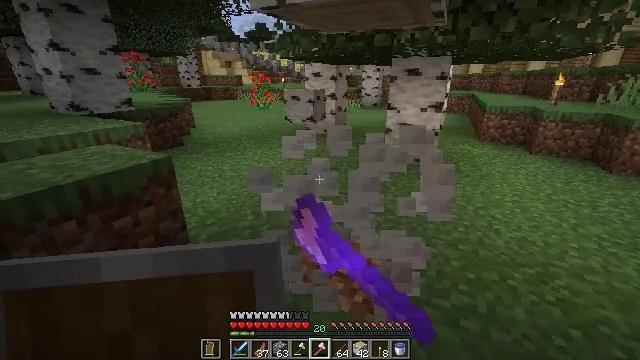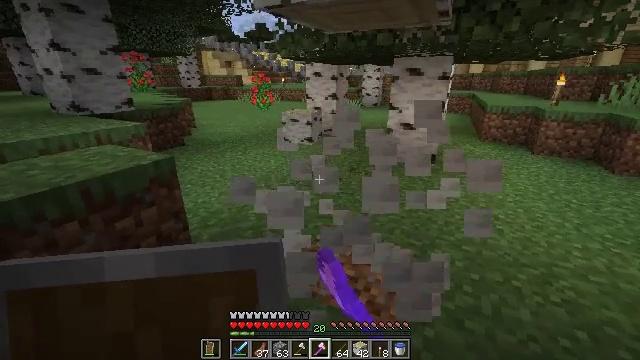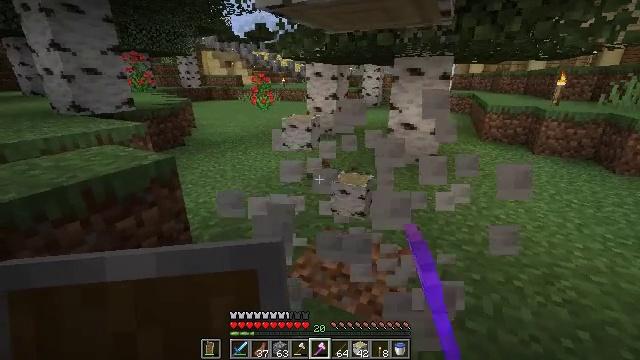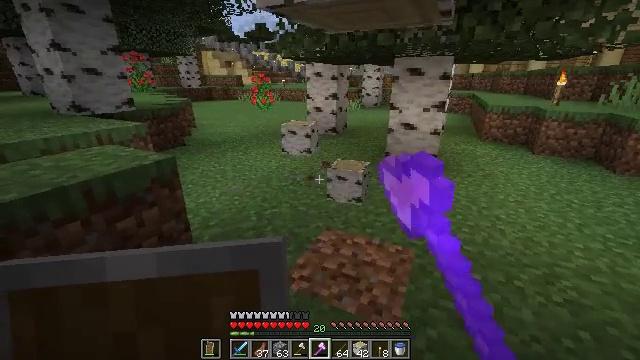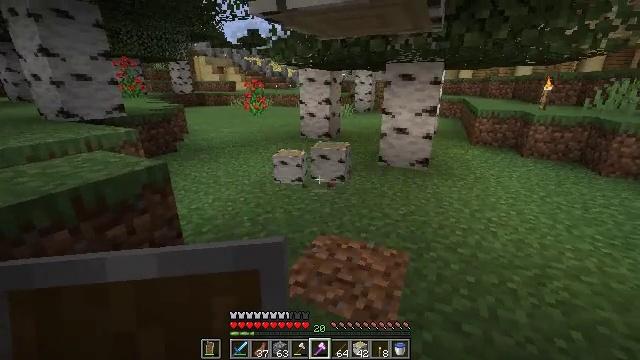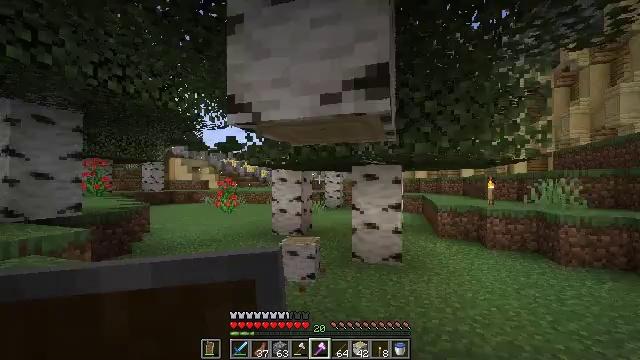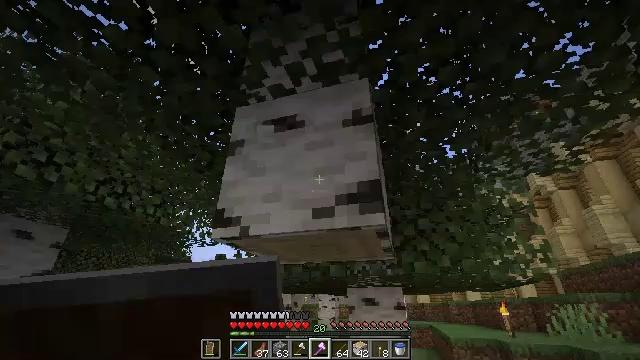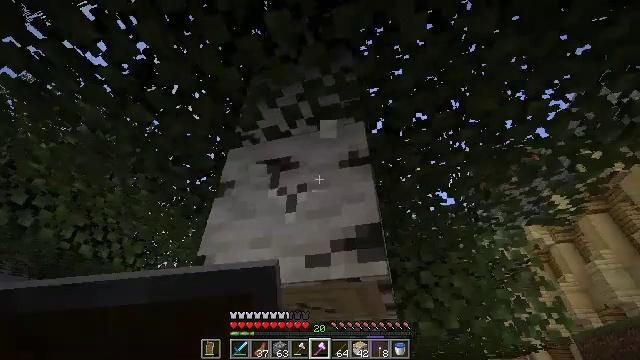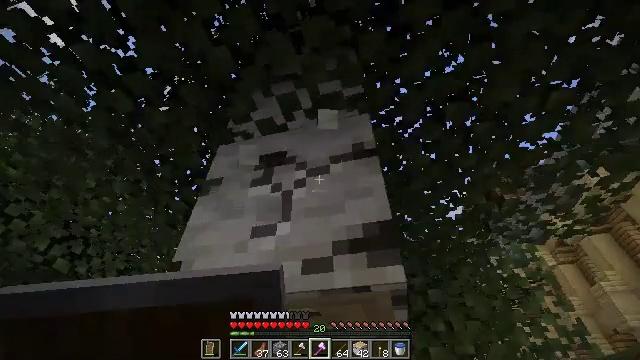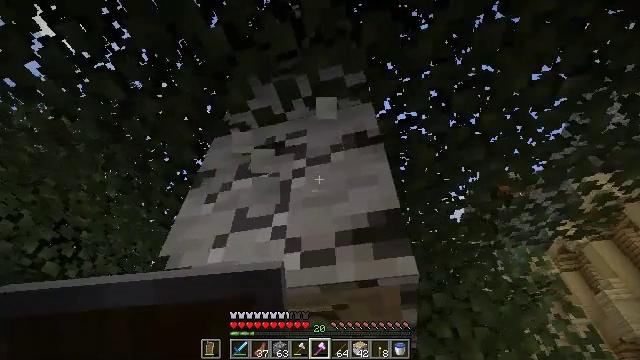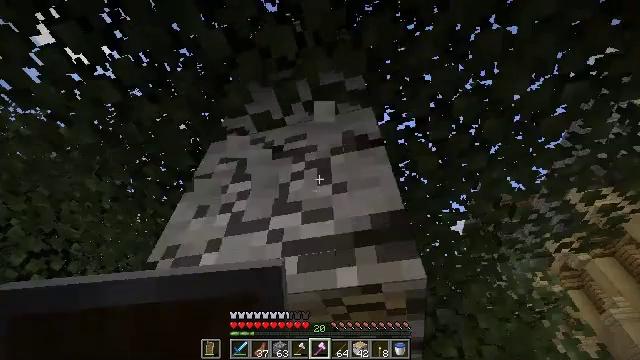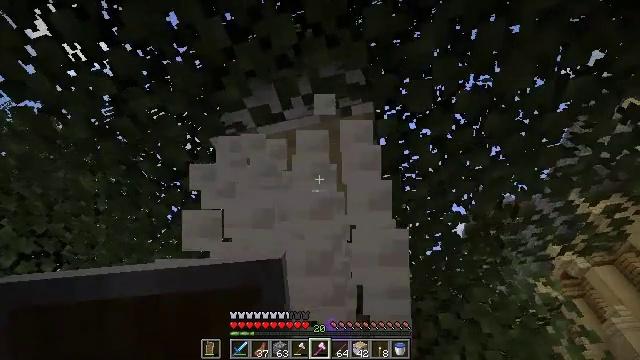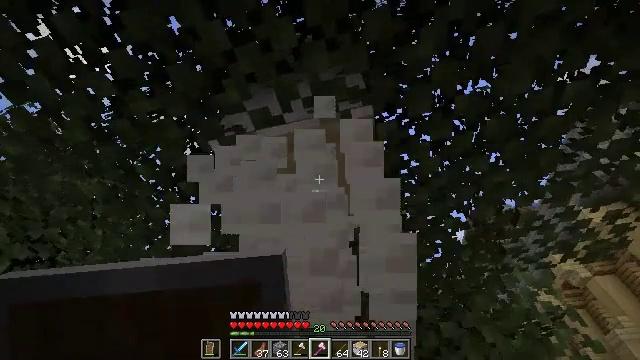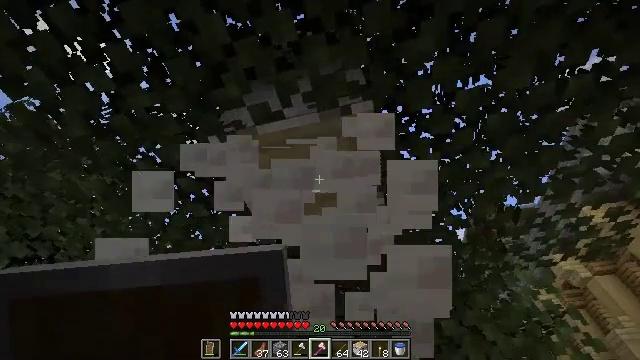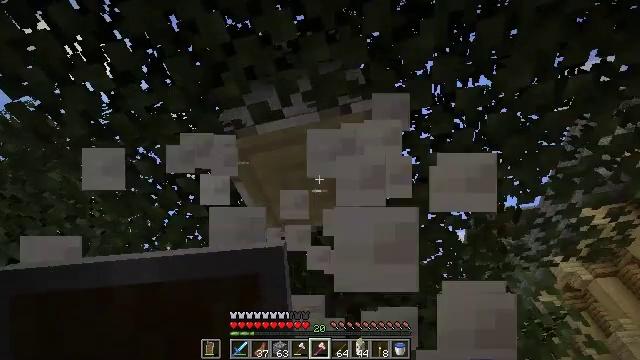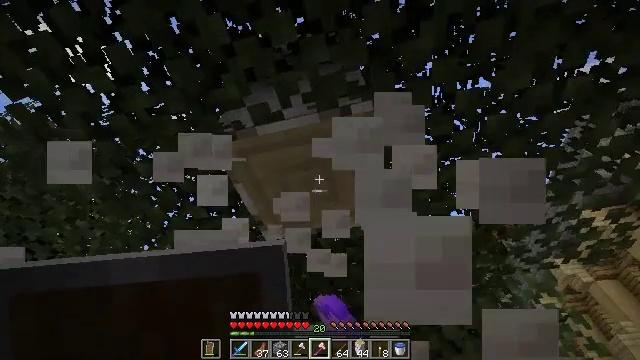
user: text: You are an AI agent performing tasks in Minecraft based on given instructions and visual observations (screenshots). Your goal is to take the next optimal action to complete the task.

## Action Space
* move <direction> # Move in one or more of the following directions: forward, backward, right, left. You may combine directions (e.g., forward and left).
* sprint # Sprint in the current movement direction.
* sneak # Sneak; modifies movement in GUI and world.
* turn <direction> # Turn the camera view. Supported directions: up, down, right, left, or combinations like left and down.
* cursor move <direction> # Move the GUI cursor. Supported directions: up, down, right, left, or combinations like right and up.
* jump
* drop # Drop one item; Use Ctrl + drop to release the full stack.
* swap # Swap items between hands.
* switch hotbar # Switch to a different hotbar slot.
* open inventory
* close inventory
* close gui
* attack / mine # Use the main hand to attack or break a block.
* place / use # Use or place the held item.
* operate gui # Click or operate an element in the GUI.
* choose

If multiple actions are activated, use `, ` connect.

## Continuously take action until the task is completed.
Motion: motion action
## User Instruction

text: Gather birch log for crafting.
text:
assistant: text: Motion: attack / mine
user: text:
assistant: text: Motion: attack / mine
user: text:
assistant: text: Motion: attack / mine
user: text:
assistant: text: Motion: turn right and up, attack / mine
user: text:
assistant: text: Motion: move forward, turn right and up, attack / mine
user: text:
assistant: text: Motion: move forward, turn right and up, attack / mine
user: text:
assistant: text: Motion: move forward, turn right and up, attack / mine
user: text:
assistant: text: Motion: move forward, turn up, attack / mine
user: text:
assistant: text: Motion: turn up, attack / mine
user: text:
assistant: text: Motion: turn up, attack / mine
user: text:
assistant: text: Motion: turn up, attack / mine
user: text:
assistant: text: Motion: turn up, attack / mine
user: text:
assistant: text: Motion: attack / mine
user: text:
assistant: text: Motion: attack / mine
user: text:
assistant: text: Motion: attack / mine
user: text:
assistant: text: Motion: move forward, turn up, attack / mine
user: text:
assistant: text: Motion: move forward, turn up, attack / mine
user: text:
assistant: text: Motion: move forward, turn up, attack / mine
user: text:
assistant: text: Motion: turn left and up, attack / mine
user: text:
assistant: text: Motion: turn up, attack / mine
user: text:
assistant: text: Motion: turn left and up, attack / mine
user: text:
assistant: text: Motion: turn up, attack / mine
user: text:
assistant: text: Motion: turn up, attack / mine
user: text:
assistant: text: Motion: turn up, attack / mine
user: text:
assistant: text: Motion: turn up, attack / mine
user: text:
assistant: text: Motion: turn up, attack / mine
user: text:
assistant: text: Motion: attack / mine
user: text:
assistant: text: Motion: attack / mine
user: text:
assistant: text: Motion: move forward, attack / mine
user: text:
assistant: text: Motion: move forward, turn up, attack / mine